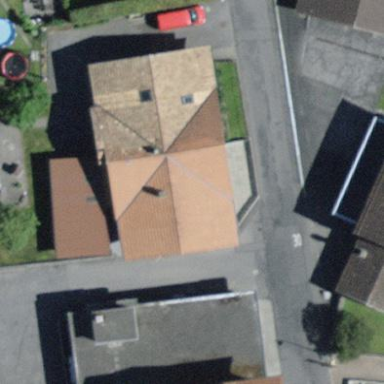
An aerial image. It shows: Residential building.